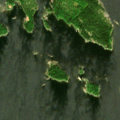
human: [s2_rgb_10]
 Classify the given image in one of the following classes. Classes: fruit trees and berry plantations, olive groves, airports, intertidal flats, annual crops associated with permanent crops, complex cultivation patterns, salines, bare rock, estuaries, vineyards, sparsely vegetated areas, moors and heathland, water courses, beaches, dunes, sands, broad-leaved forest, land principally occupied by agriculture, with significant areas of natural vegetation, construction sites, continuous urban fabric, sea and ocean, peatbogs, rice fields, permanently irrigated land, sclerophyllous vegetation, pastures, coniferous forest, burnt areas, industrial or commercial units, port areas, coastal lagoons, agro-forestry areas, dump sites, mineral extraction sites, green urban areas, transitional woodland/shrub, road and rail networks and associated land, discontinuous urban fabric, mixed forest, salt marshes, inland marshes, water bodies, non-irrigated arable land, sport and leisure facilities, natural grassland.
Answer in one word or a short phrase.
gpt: mixed forest, sea and ocean